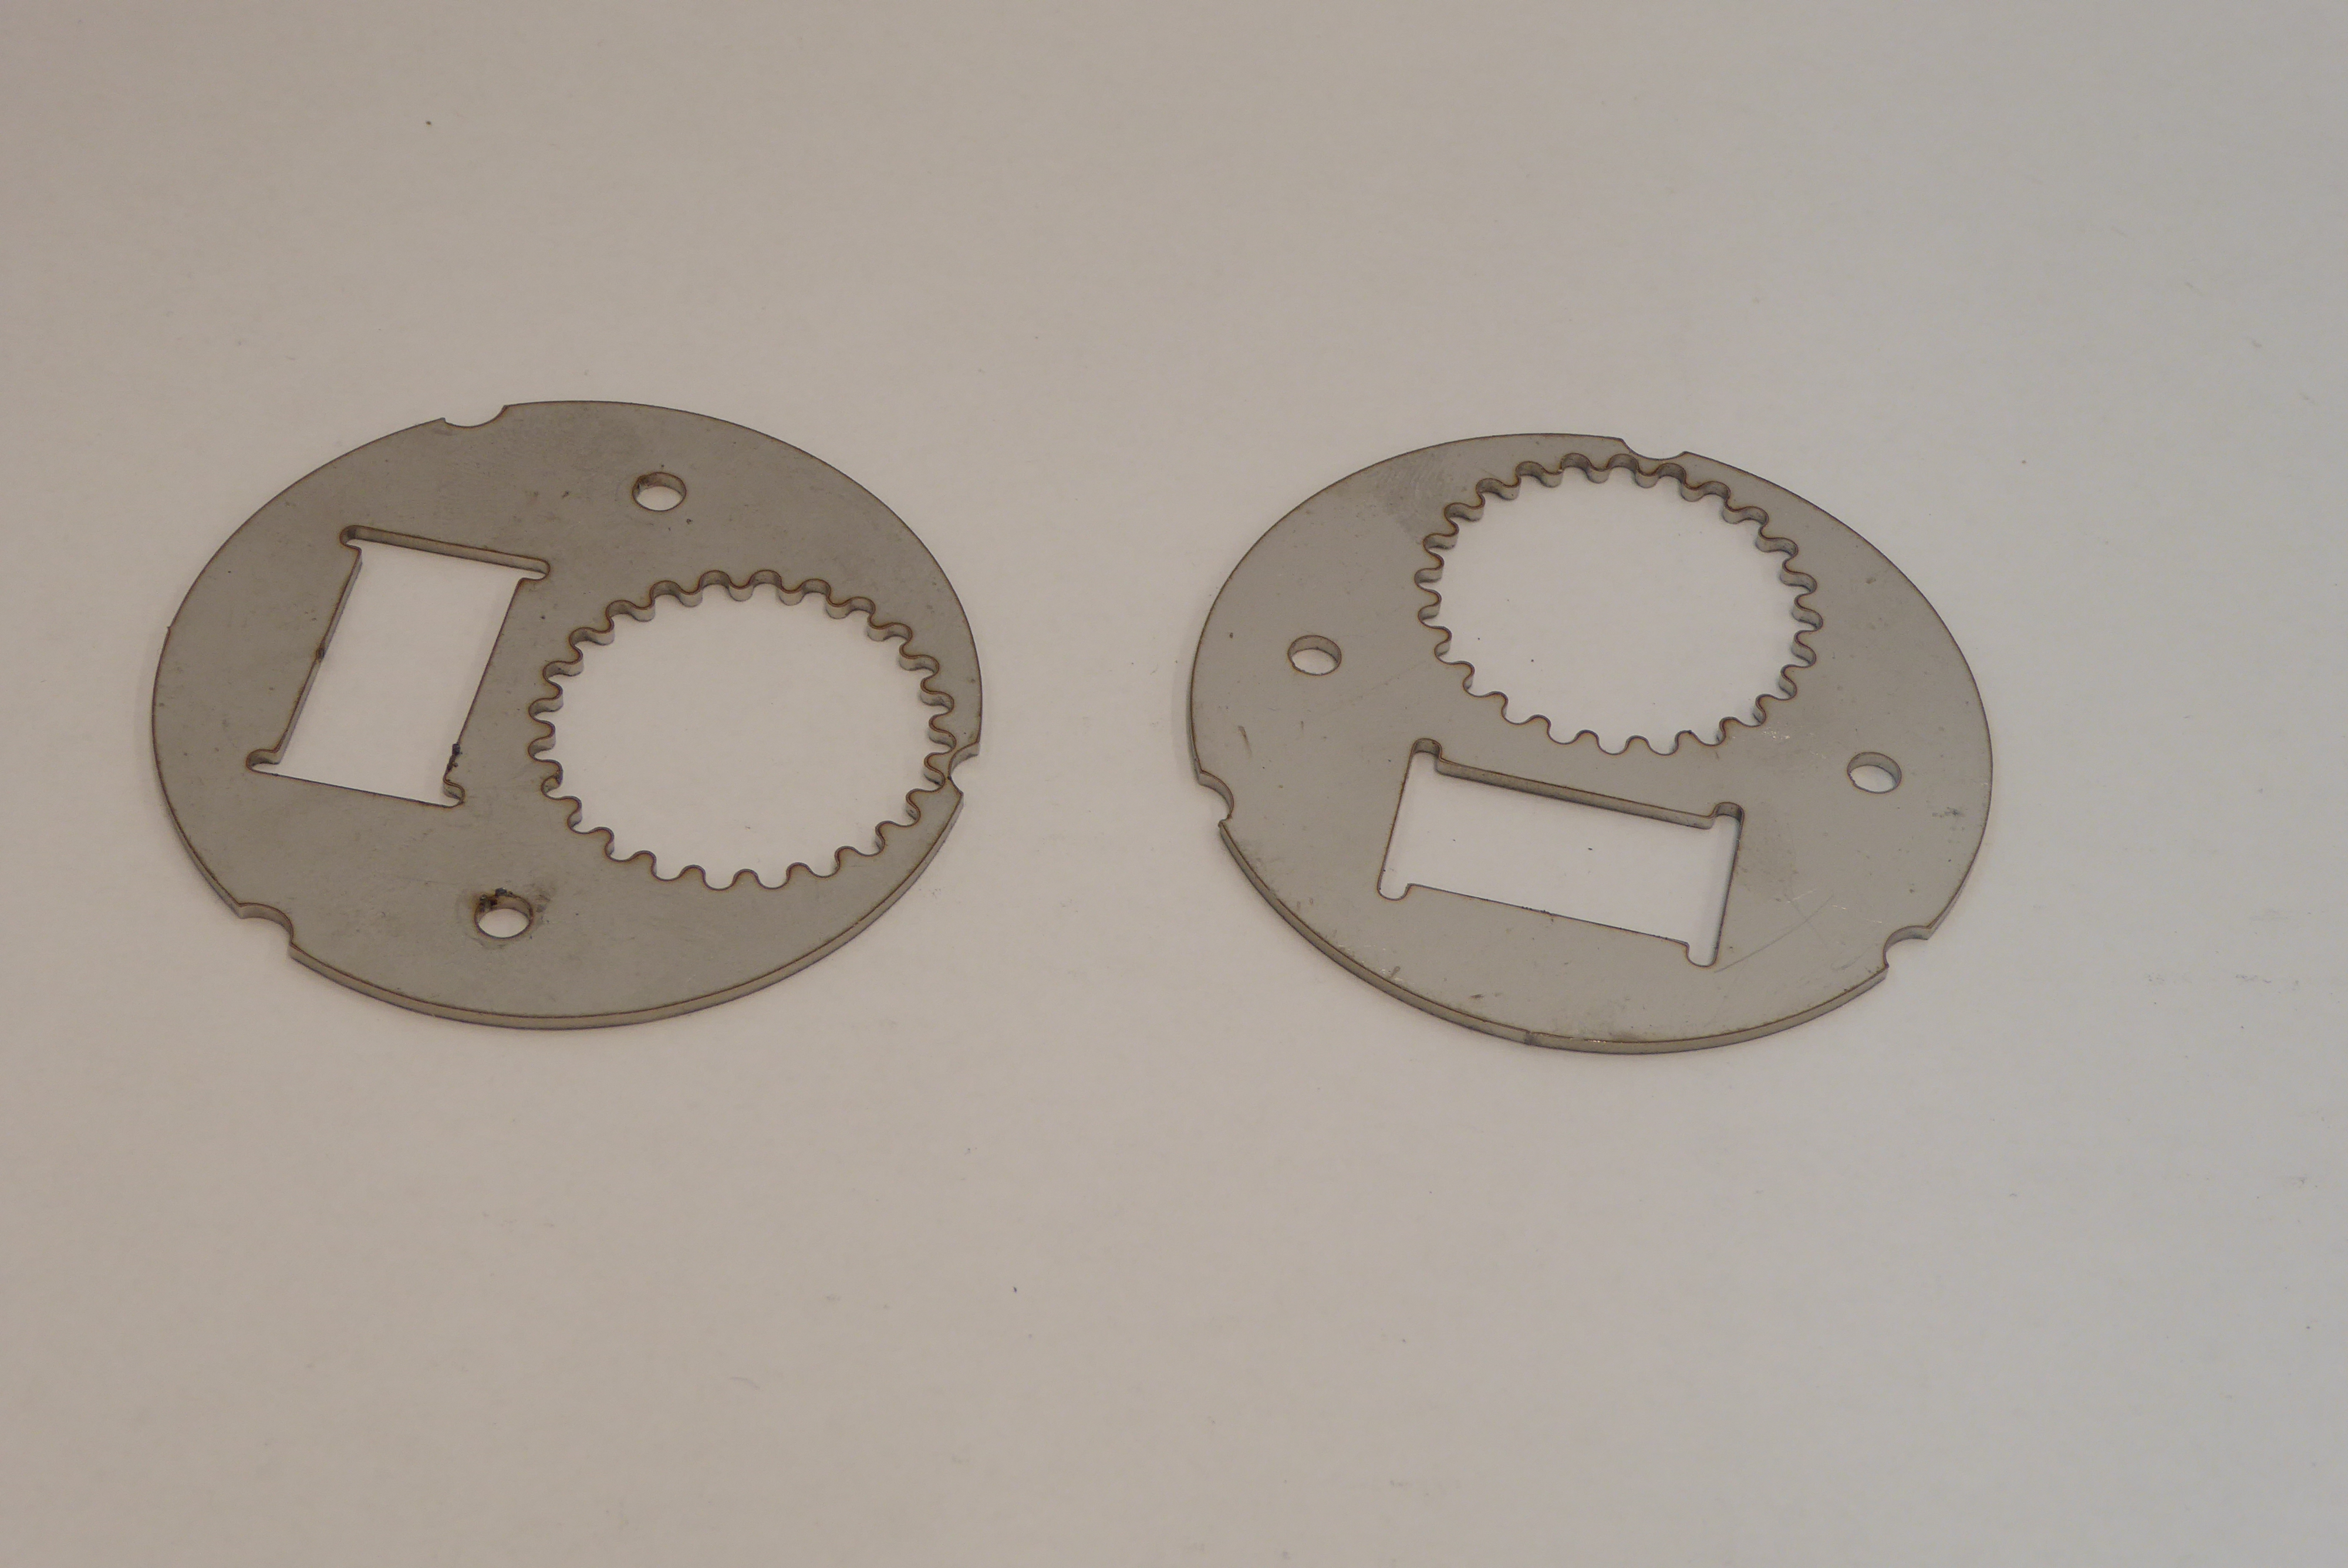
Label: Bottle Opener - Inlay